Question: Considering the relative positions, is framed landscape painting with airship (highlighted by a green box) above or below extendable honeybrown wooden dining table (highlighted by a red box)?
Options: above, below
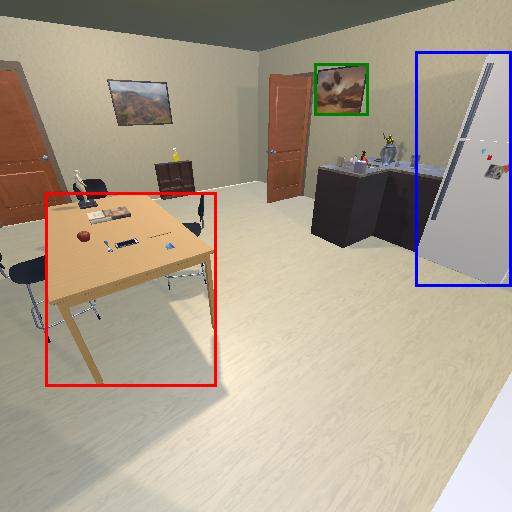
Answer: above